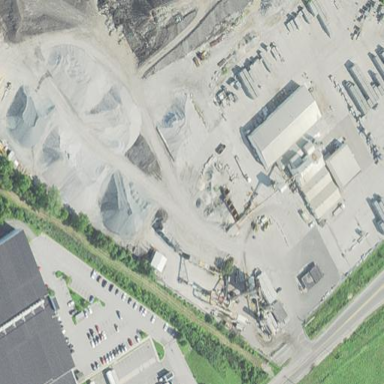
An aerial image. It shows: Industrial area.